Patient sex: M
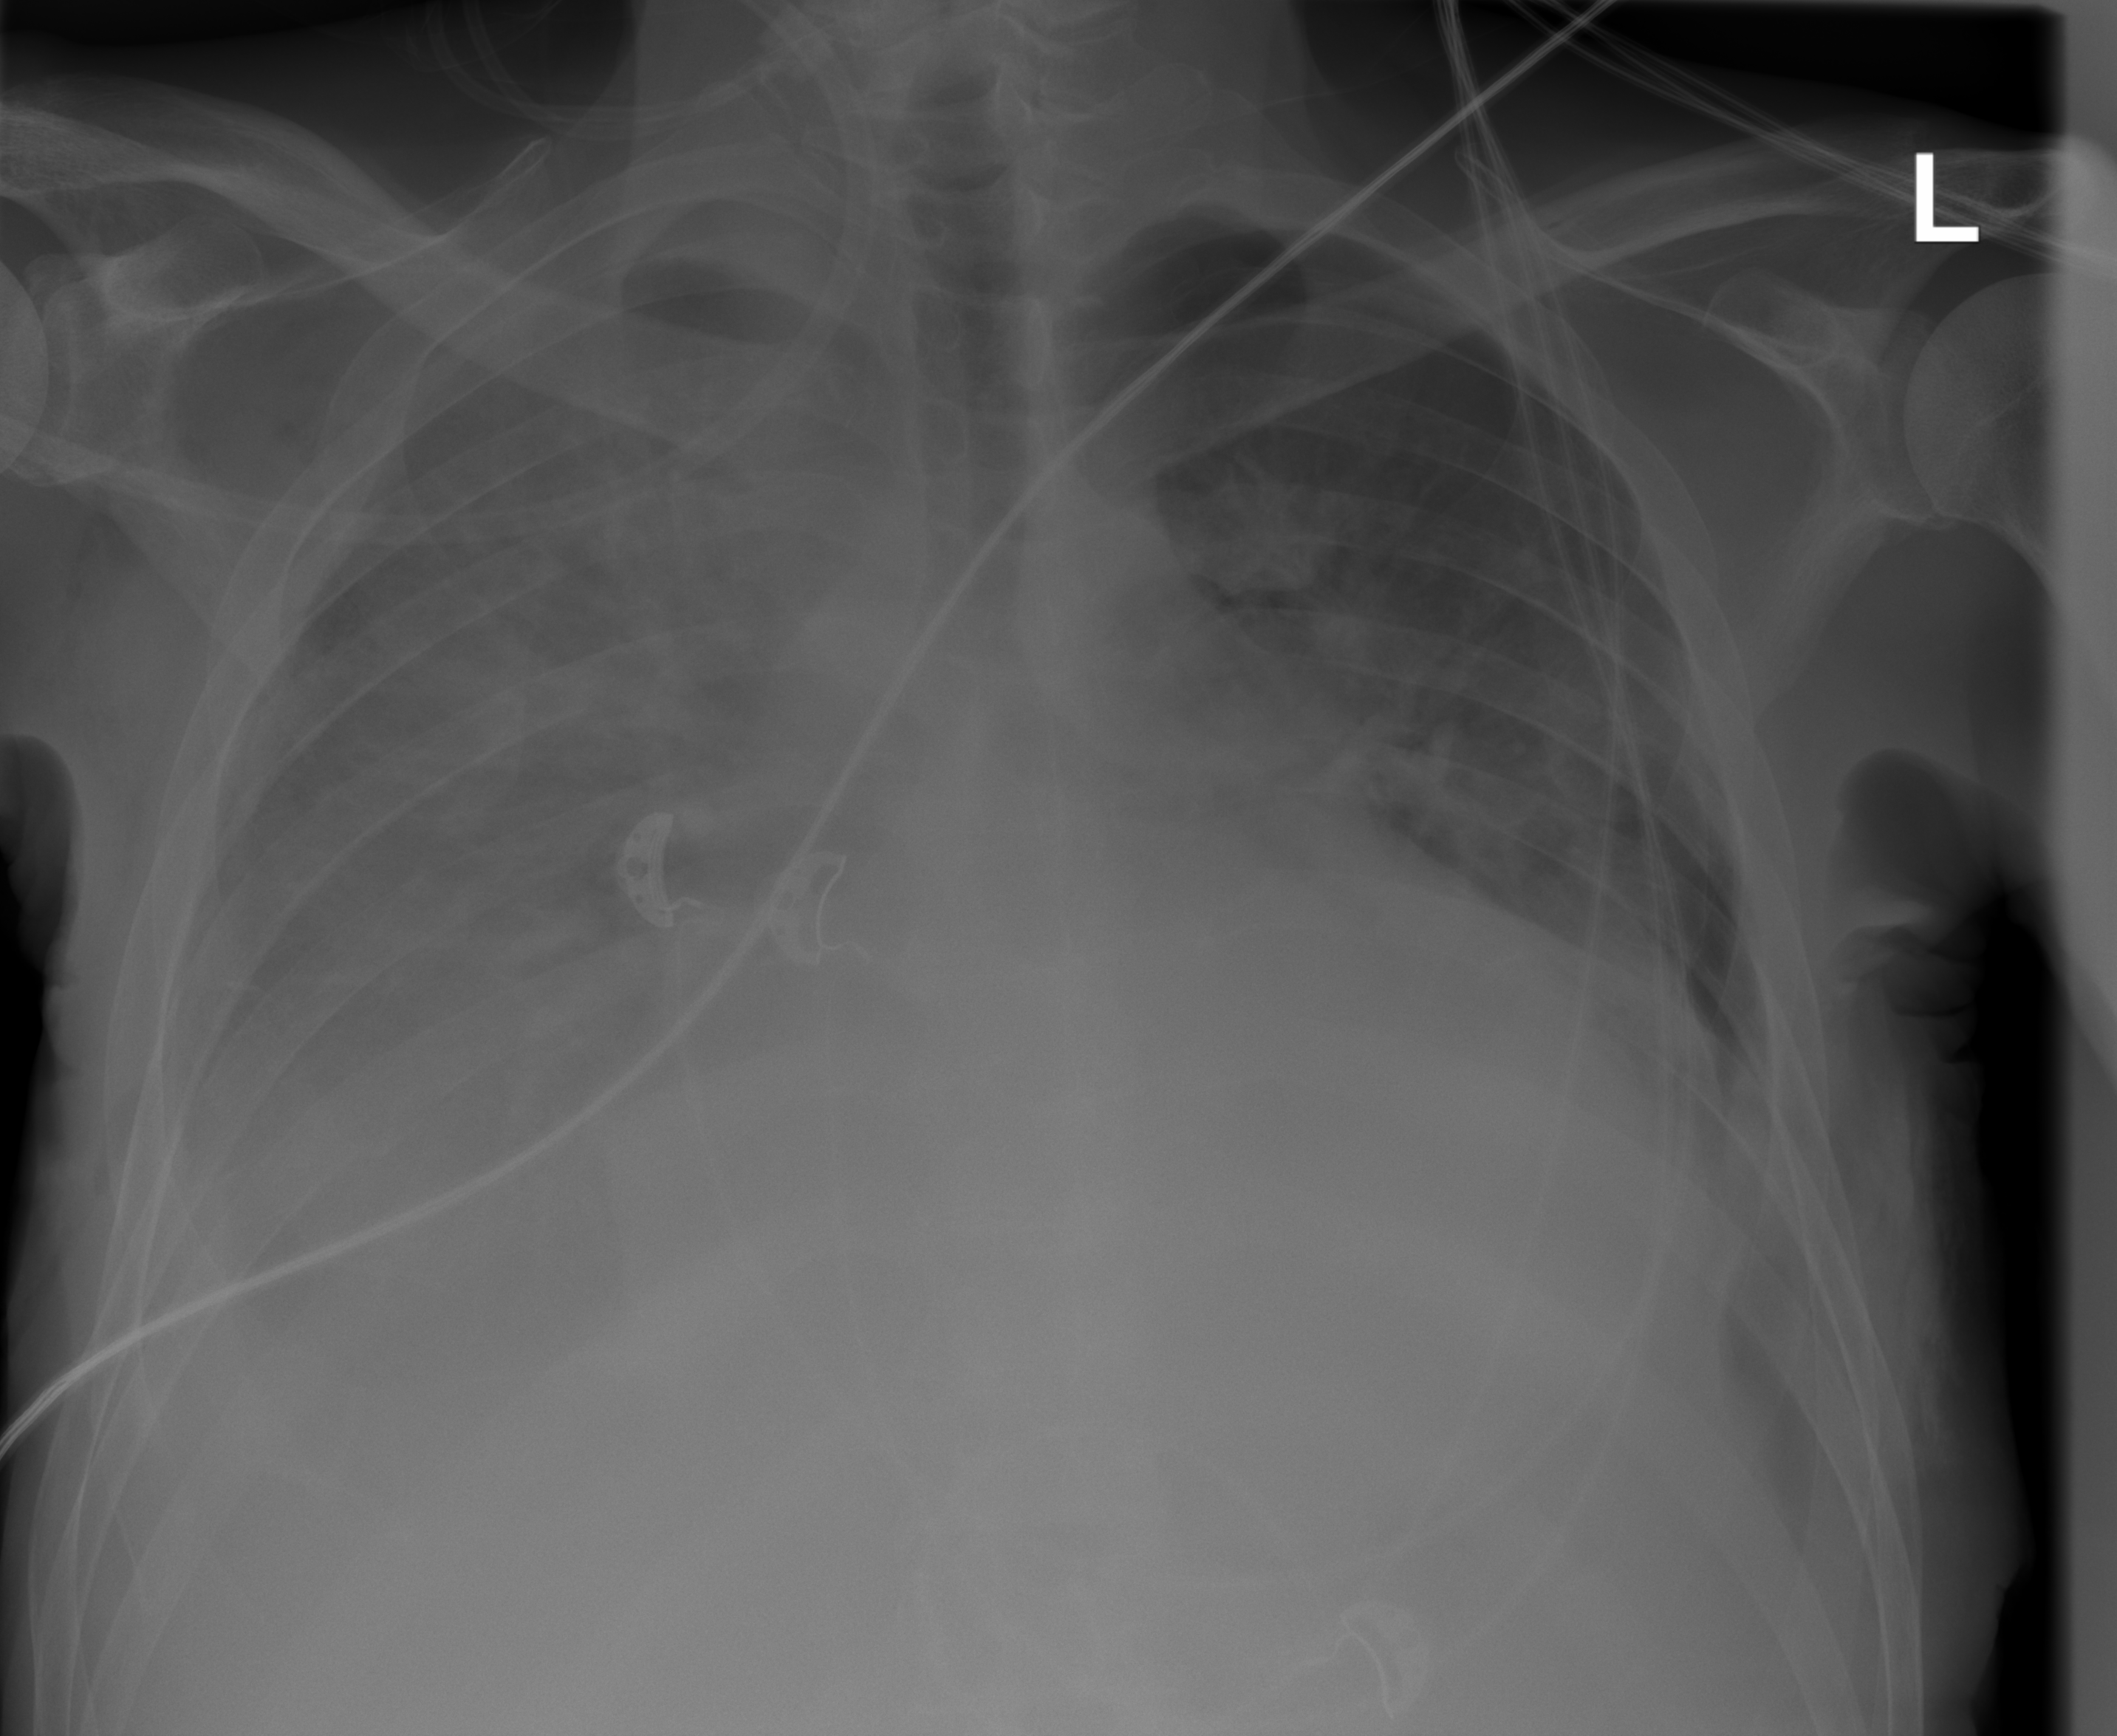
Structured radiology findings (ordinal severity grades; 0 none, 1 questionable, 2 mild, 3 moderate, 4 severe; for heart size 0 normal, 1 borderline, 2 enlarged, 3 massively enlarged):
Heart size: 3
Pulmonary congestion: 3
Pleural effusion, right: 4
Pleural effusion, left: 2
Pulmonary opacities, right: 2
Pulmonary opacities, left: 2
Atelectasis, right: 3
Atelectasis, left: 3